Question: Why I am not able to end a javascript inside a PHP heredoc?
The rest of the code below this line:
'''
</script>
'''
become not part of PHP's code. They become HTML code.
It is like the end script code ends the PHP block.
'''
$headerContent = <<<HEAD
<!DOCTYPE html PUBLIC "-//W3C//DTD XHTML 1.0 Strict//EN" "http://www.w3.org/TR/xhtml1/DTD/xhtml1-strict.dtd">
<html xmlns="http://www.w3.org/1999/xhtml" xml:lang="en-US" lang="en-US">
<head>
<title>$title</title>
<meta http-equiv="content-type" content="text/html; charset=iso-8859-2" />
<script>
</script> // Here is the problem
</head> // code here and below becomes not part of PHP.
<body>
.
.
.
HEAD;
'''

Any tips for solving this problem?
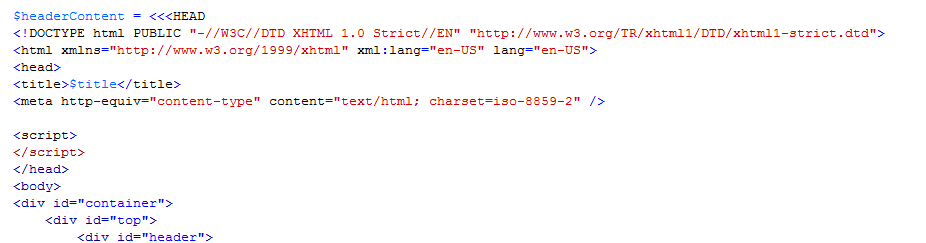
Answer: Although I can't reproduce this with HEREDOC (it's possible that different versions of PHP behave differently in this respect), '</script>' is equivalent to '?>' in PHP code, because it's a counterpart to '<script language="php">'. Example:
'''
<script language="php"> $a = 1; </script>
Test: <?= $a ?>
'''
So wherever you encounter problems with the '?>' closing tag, you'll also encounter the same problems with the '</script>' closing tag. One option would be to store this in a variable and use it. Example:
'''
<?php
$endScript = '</' . 'script>';
$headerContent = <<<HEAD
<!DOCTYPE html PUBLIC "-//W3C//DTD XHTML 1.0 Strict//EN" "http://www.w3.org/TR/xhtml1/DTD/xhtml1-strict.dtd">
<html xmlns="http://www.w3.org/1999/xhtml" xml:lang="en-US" lang="en-US">
<head>
<title>$title</title>
<meta http-equiv="content-type" content="text/html; charset=iso-8859-2" />
<script>
$endScript
</head>
<body>
.
.
.
HEAD;
'''